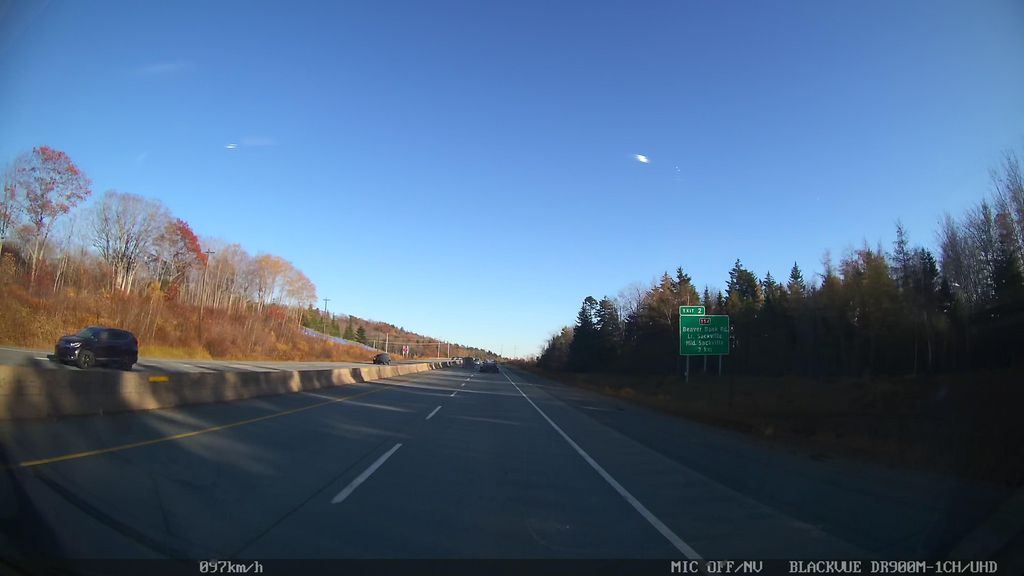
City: halifax